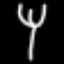
Label: fork